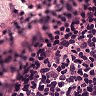
Metastatic tissue present: no